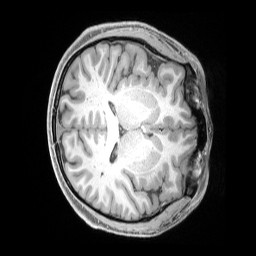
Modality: T1w
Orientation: axial
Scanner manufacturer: siemens
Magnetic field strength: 3 T
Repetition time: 2.4 s
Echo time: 0.00222 s